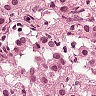
Metastatic tissue present: yes